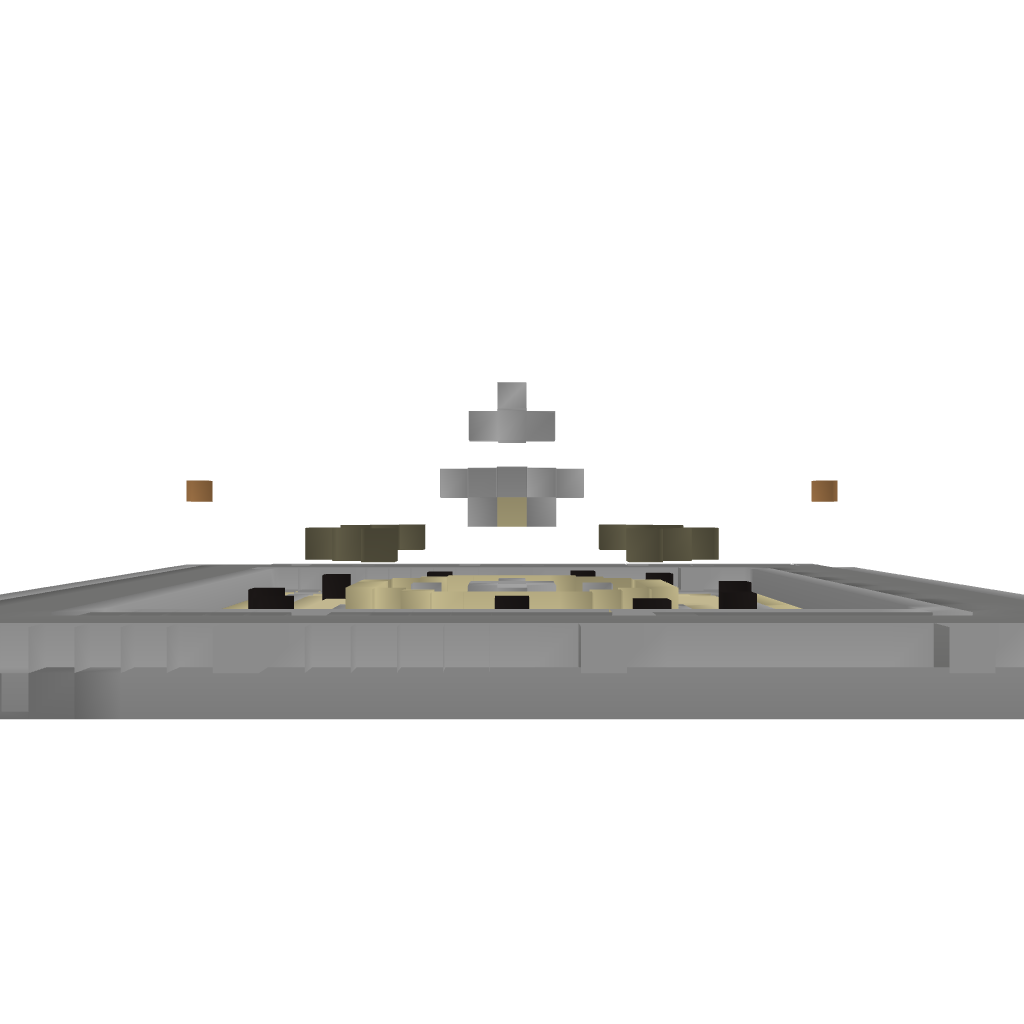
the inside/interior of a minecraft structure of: Fountain